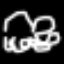
Label: frog